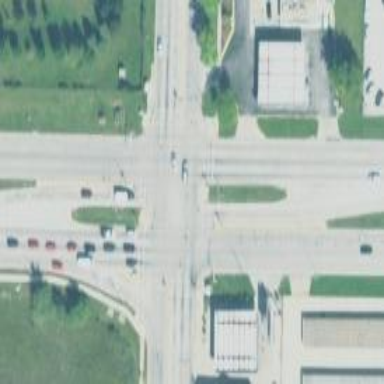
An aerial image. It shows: Crossing on the road with line markings.